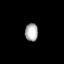
Tissue: lung
Cell type: Fibroblasts
Senescence score: 0.1744
Nuclear area (px): 225
Mean DAPI intensity: 175.636